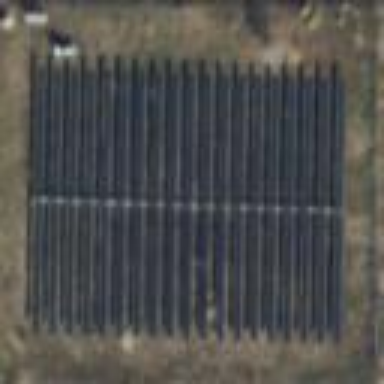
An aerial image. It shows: Industrial area with solar power plant using photovoltaic technology to generate electricity.